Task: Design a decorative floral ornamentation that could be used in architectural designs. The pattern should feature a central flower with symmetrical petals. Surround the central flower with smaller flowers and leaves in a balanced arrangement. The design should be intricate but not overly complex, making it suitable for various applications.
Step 1153:
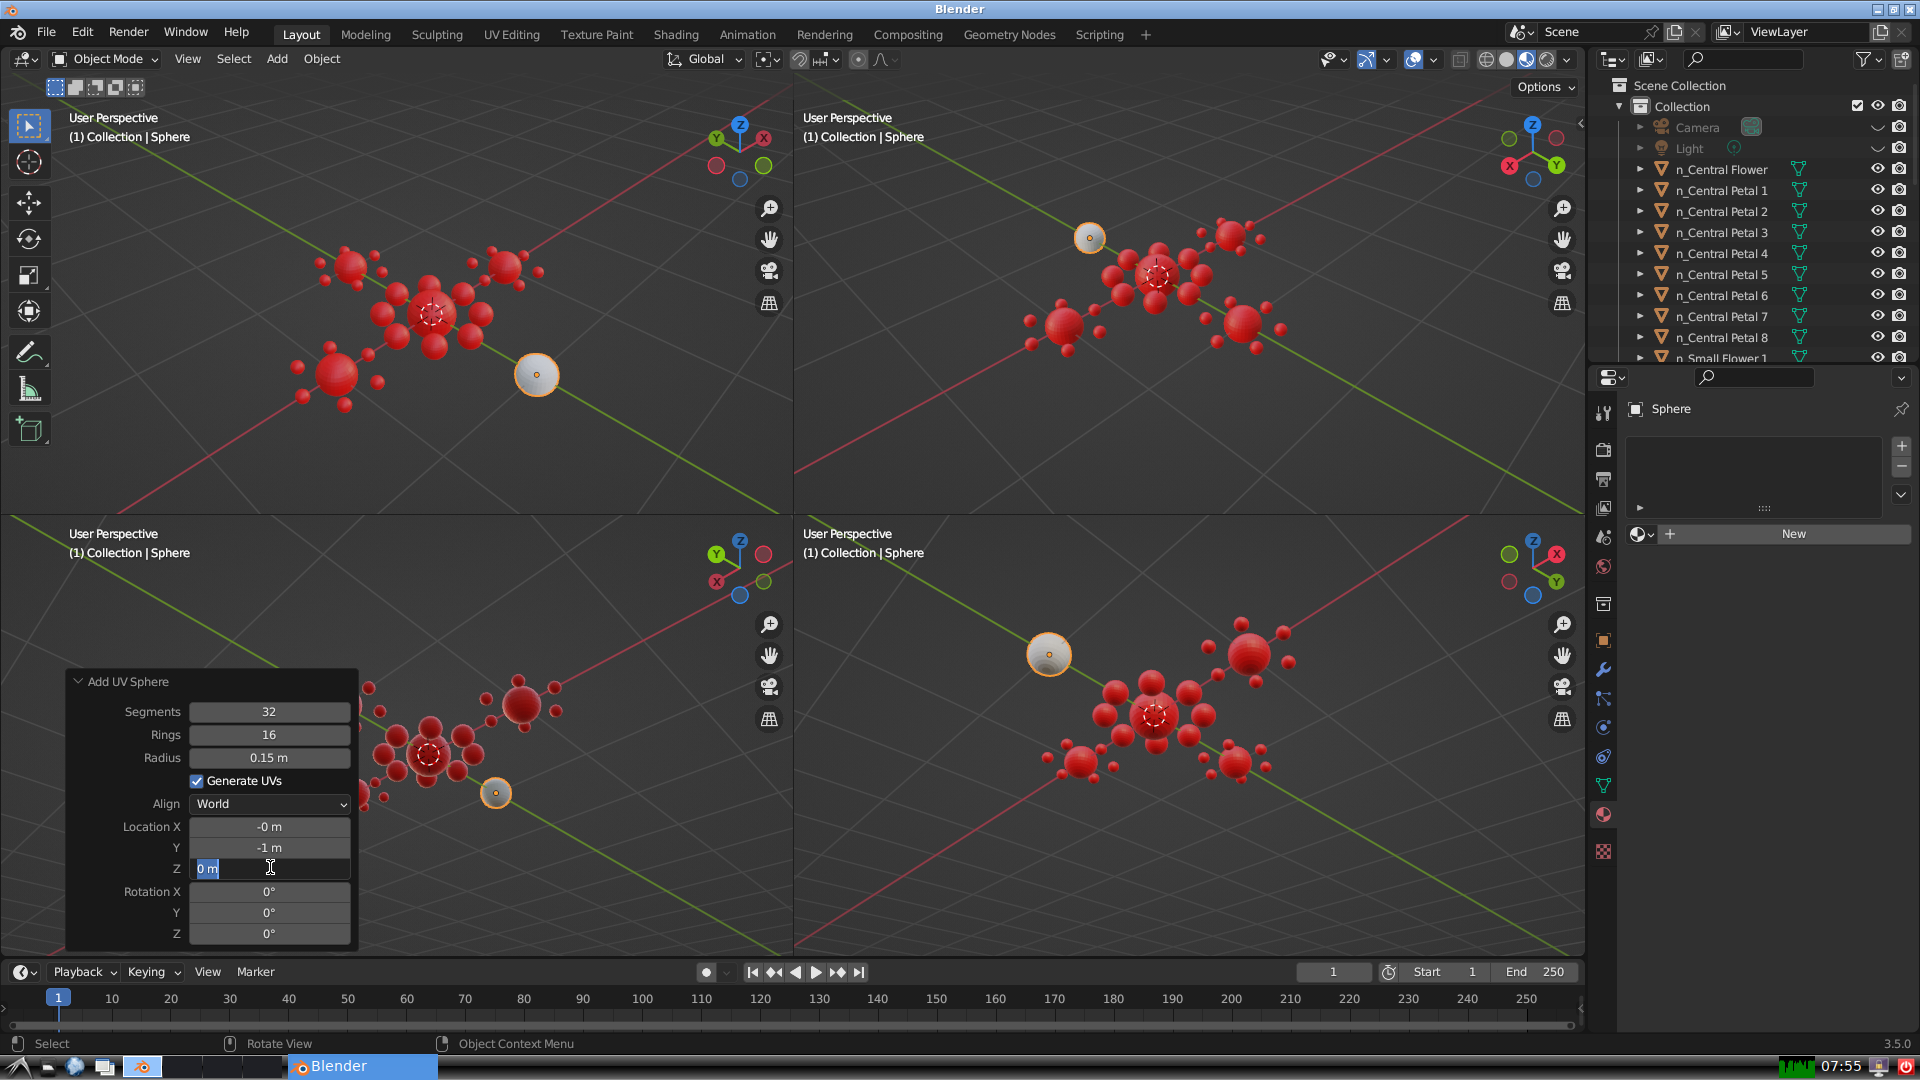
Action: input_text: 0.0